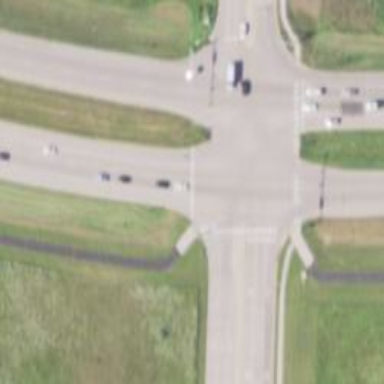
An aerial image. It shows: Zebra crossing on the road.